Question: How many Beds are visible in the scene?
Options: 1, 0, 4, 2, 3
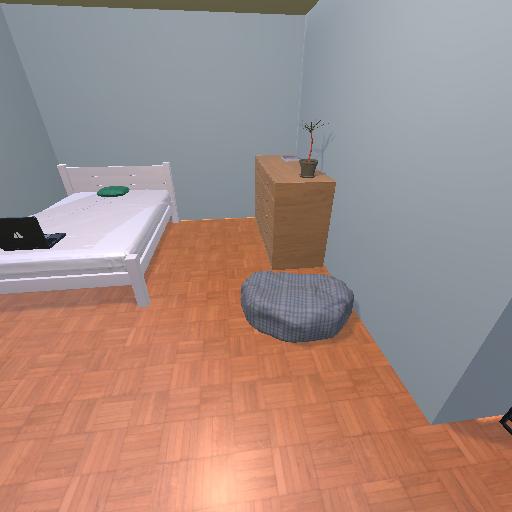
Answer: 1